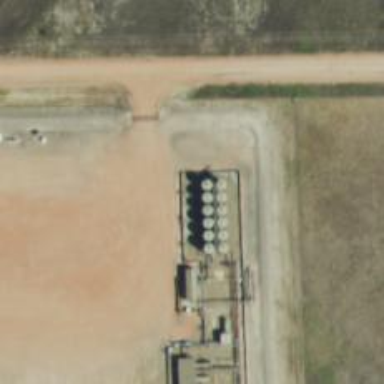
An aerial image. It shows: Storage tank that is man-made.